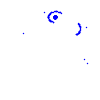
Particle: pion